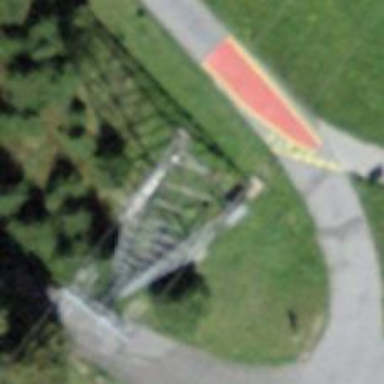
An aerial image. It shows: Pylon used for aerialway.